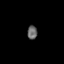
Tissue: prostate
Cell type: Fibroblasts
Senescence score: 0.7357
Nuclear area (px): 133
Mean DAPI intensity: 101.504